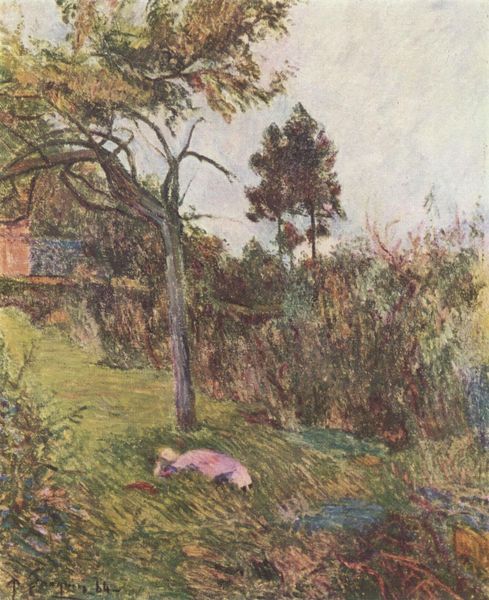
Titel: Liegende Frau in der Landschaft
Künstler: Paul Gauguin
Standort: London
Institution: Marlborough Fine Art Ltd.
Schlagwörter: baum, blau, blätter, gemälde, himmel, kopf, laub, mann, schatten, schlaf, wasser, wolken, bäume, fluss, gelb, grün, impressionismus, landschaft, mädchen, äste, braun, frau, grau, hell, hintergrund, kleid, orange, pastell, tür, weiss, zeichnung, gras, haus, park, rasen, rot, wiese, expressionismus, malerei, gesicht, mensch, steine, tot, bild, öl, ast, bach, baumstamm, natur, schilf, stamm, strauch, wind, zweige, busch, büsche, gebüsch, sträucher, figur, kind, pflanzen, rosa, wald, boot, garten, hellblau, sommer, ruhe, liegen, ruhen, schlafen, pointilismus, abhang, hecke, violett, barun, kahl, herbst, baby, pause, tannen, duktus, monet, liegend, schwein, tanne, puppe, liege, rinde, wildnis, gestrüpp, träumen, ausruhen, buam, kahler baum, abgestorben, bildd, fäume, grpün, bfluss, mittagsruhe, siese, au, 1964, 64, pflamnzen, im gras liegemn